Question: Method that checks if listbox item exists:
'''
private bool ValueAlreadyInListLanguage(object vItem)
{
string valueTextBox = TextBoxLanguages.Text;
string valueListBox = vItem.ToString();
return valueTextBox == valueListBox;
}
'''

'''
private bool ValueAlreadyInListLanguage(object vItem)
{
string valueTextBox = TextBoxLanguages.Text.Trim();
string valueListBox = vItem.ToString();
return valueTextBox.Equals(valueListBox, StringComparison.CurrentCultureIgnoreCase);
}
'''
Now if i save for example "Swedish" to my listbox, i cannot add "swedish" because it already exists.
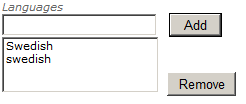
Answer: The alternative fix without uppercasing or lowercasing would be:
'''
return valueTextBox.Equals(valueListBox,String.CurrentCultureIgnoreCase);
'''
I'd also put a trim in here:
'''
string valueTextBox = TextBoxLanguages.Text.Trim();
'''
Because white space at the end of the entered text will spoil the equality.
i.e. "Swedish " != "Swedish"